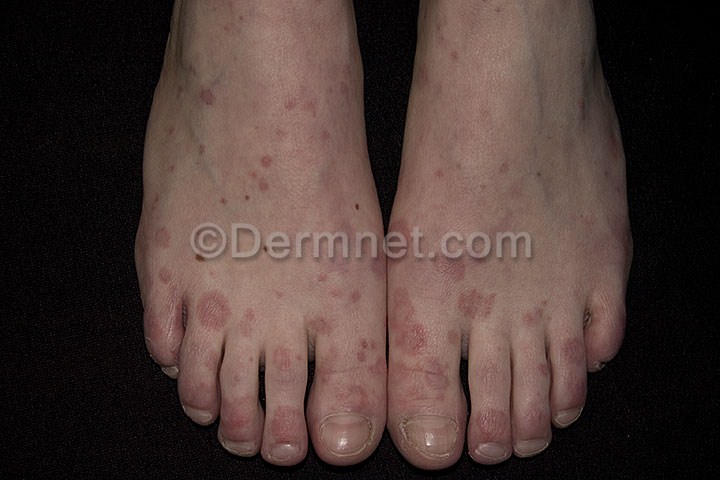
Disease: Vasculitis Photos